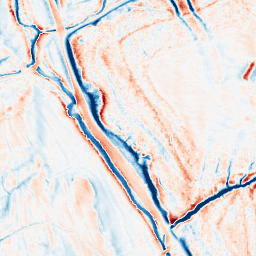
Category: classical
Decomposition family: gaussian_anisotropic
Decomposition parameters: sigma_x: 5
sigma_y: 2
Upsampling method: fft_zeropad
Upsampling parameters: scale: 2
Upsampling scale: 2